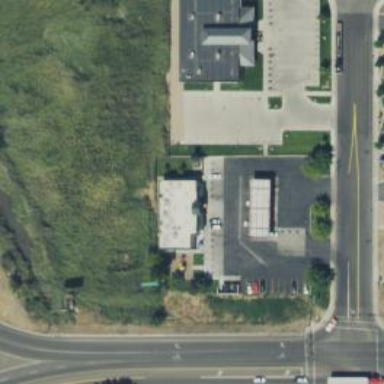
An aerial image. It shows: Convenience shop.